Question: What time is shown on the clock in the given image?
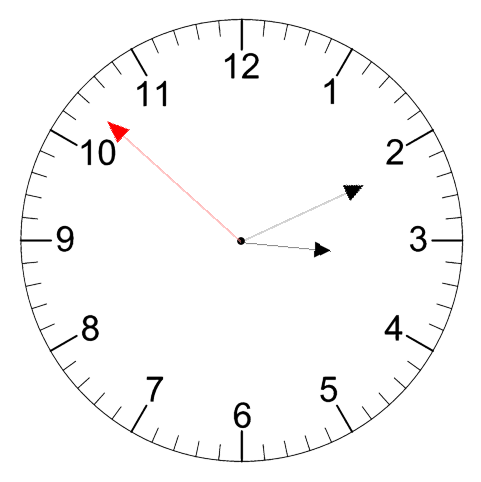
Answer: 03:10:52